Aerial crown-view tile of a tropical tree (Barro Colorado Island, Panama), acquired 20241112:
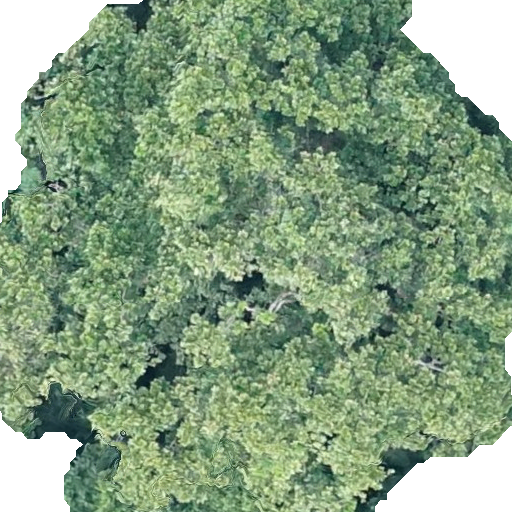
Species: Anacardium excelsum
GBIF accepted scientific name: Anacardium excelsum
Crown area: 395.906 m²